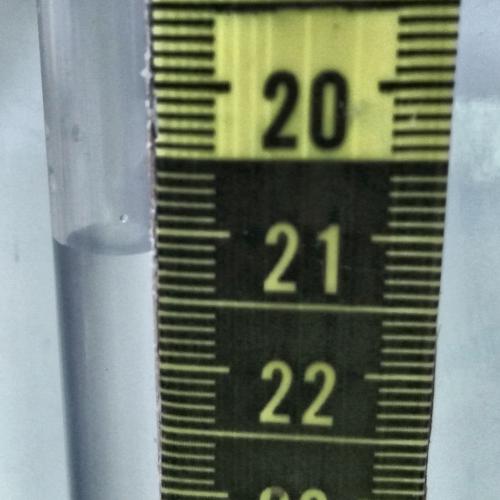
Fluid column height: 21.2 cm